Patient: sex F, age 62
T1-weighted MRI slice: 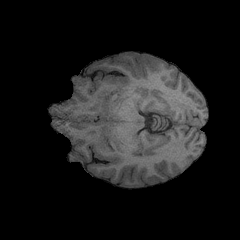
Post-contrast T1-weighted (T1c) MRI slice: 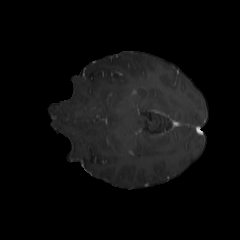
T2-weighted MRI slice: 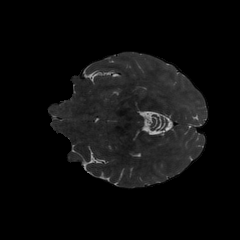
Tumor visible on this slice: no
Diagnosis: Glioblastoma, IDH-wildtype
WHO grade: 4